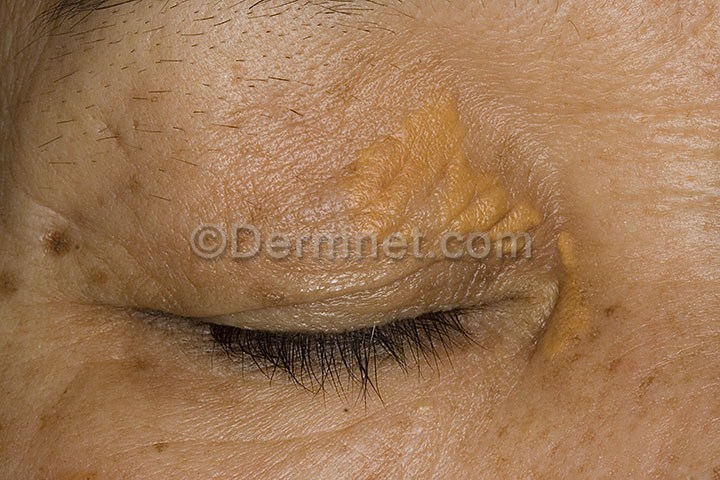
Disease: Systemic Disease